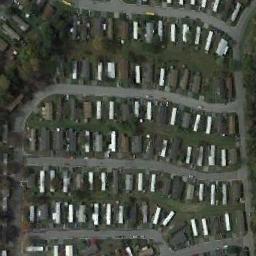
Label: residential